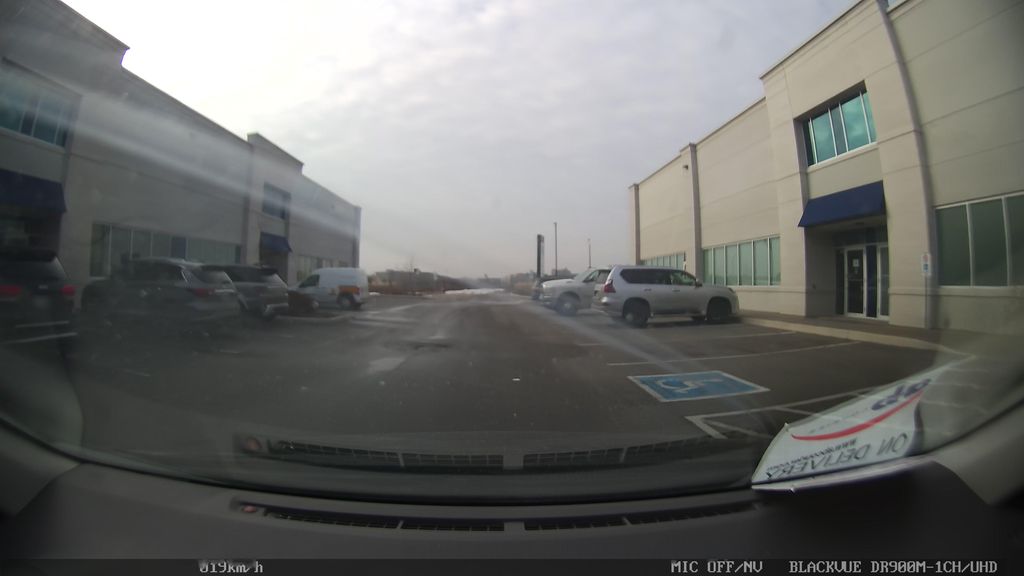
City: toronto